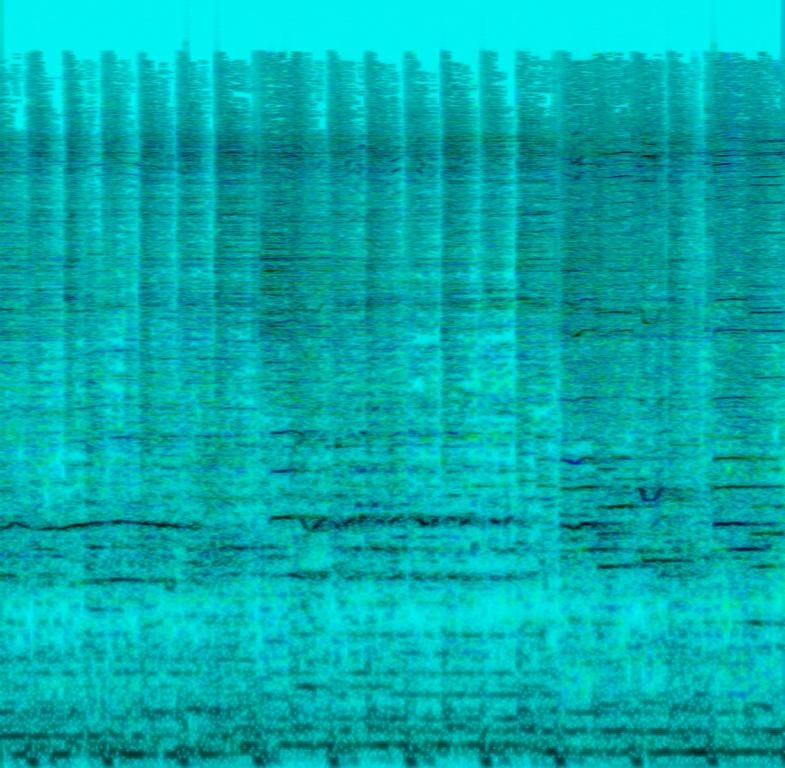
This is a live recording from a rock music concert. There is an electric guitar playing the rhythm section upfront with a loud drum background. A harmonica solo is being played over the guitar and the drums. The song carries a playful and energetic atmosphere. This music could be played at a bar, especially a rock bar.